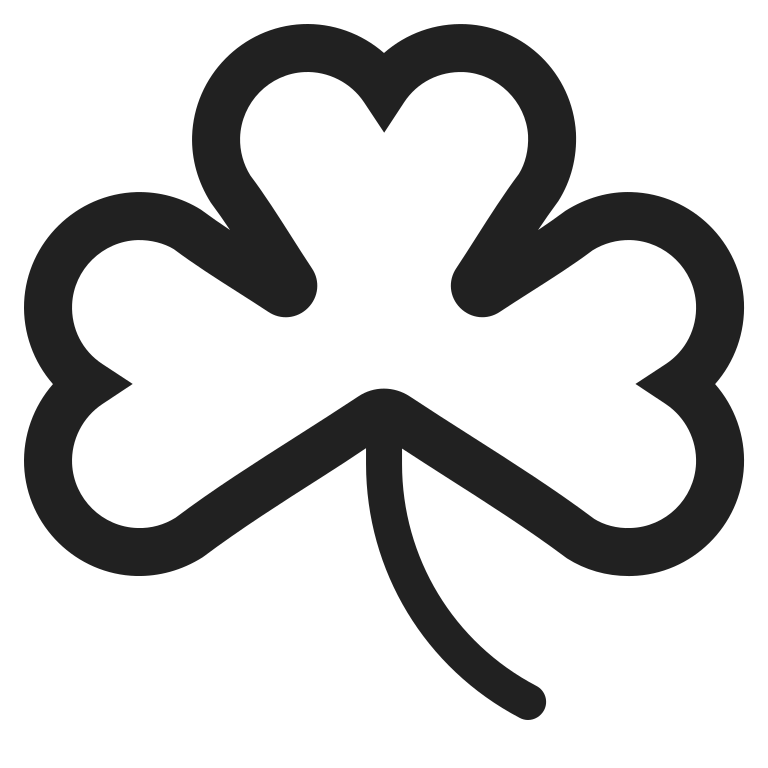
shamrock high contrast